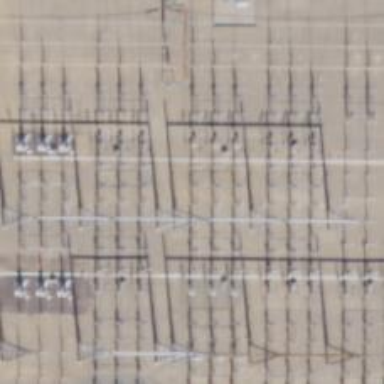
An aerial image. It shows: Switch for power supply.